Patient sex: M
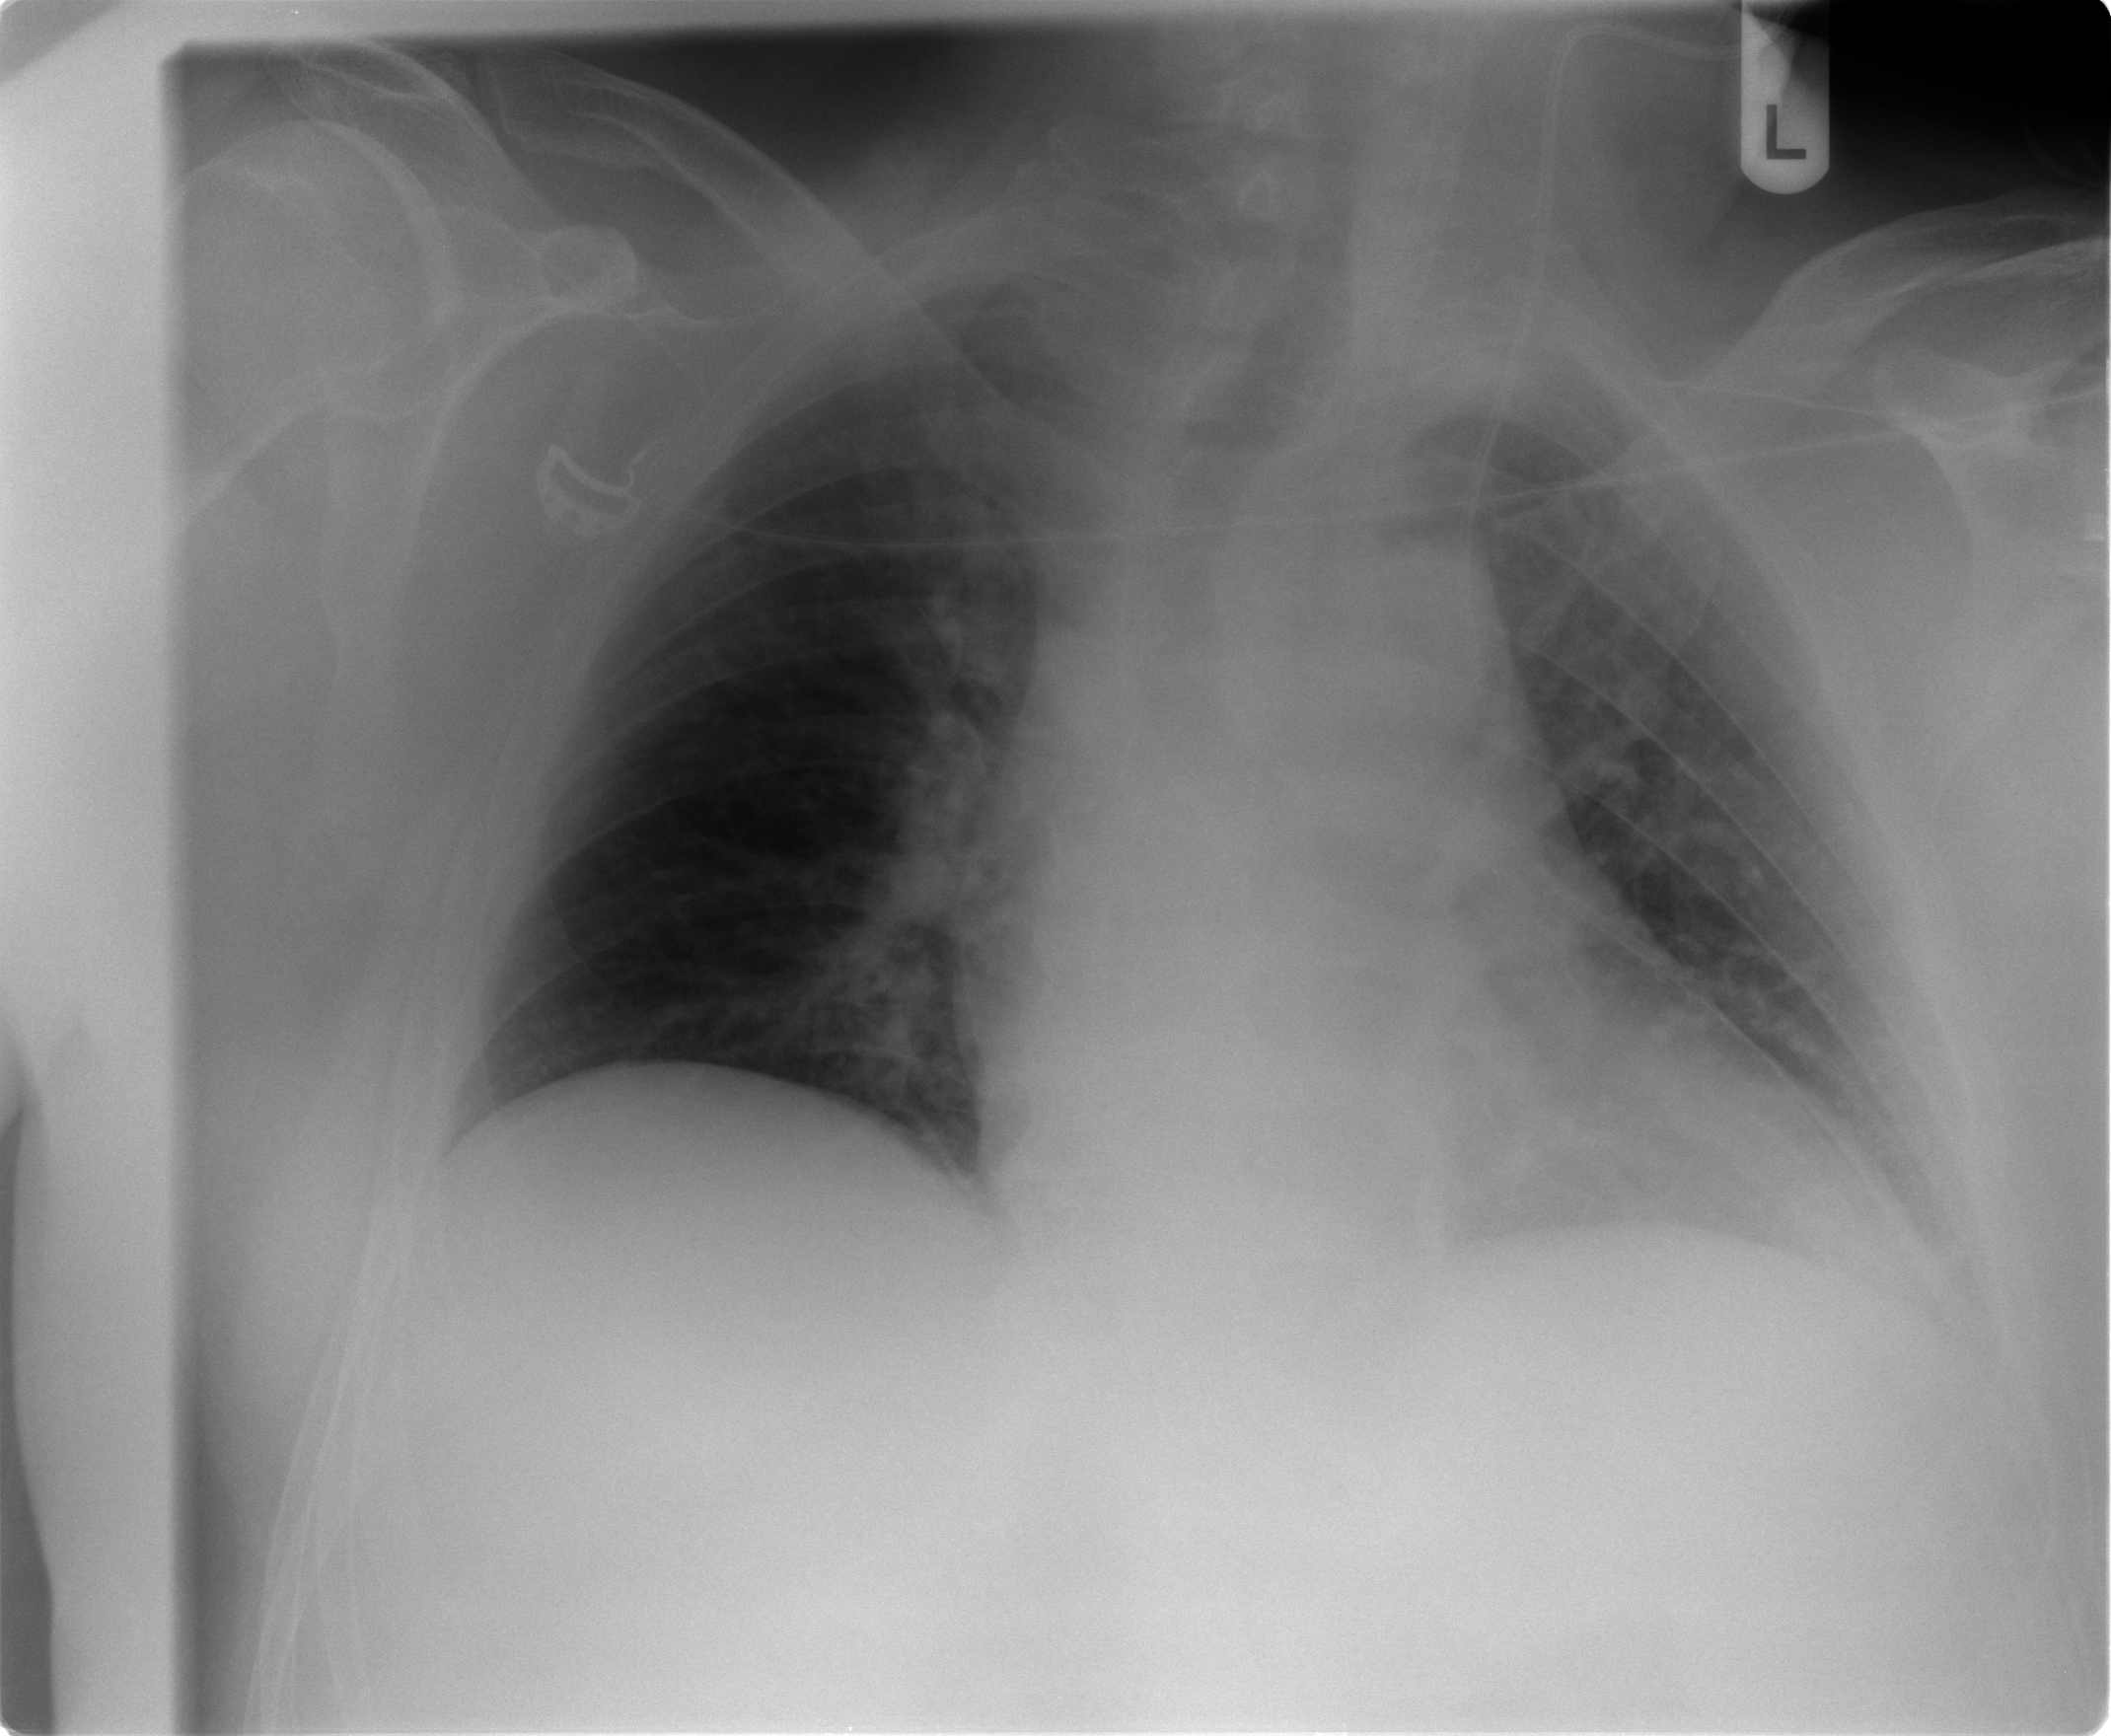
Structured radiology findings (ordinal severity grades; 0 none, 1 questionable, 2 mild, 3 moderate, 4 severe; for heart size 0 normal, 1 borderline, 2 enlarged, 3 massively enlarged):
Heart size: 0
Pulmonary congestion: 0
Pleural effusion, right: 0
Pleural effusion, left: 0
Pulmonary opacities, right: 0
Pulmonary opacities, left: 0
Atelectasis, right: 0
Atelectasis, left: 1